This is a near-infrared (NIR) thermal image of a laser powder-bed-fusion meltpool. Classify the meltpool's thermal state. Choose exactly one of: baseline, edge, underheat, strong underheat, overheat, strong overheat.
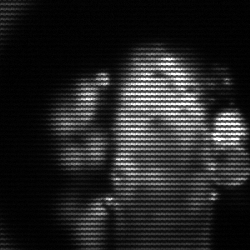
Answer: strong underheat